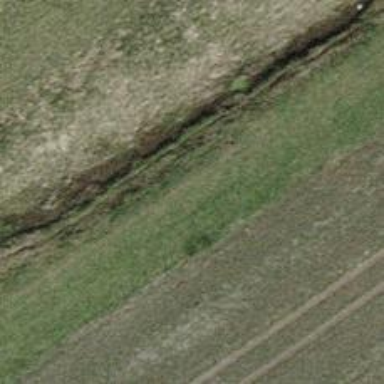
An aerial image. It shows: Path covered with grass.